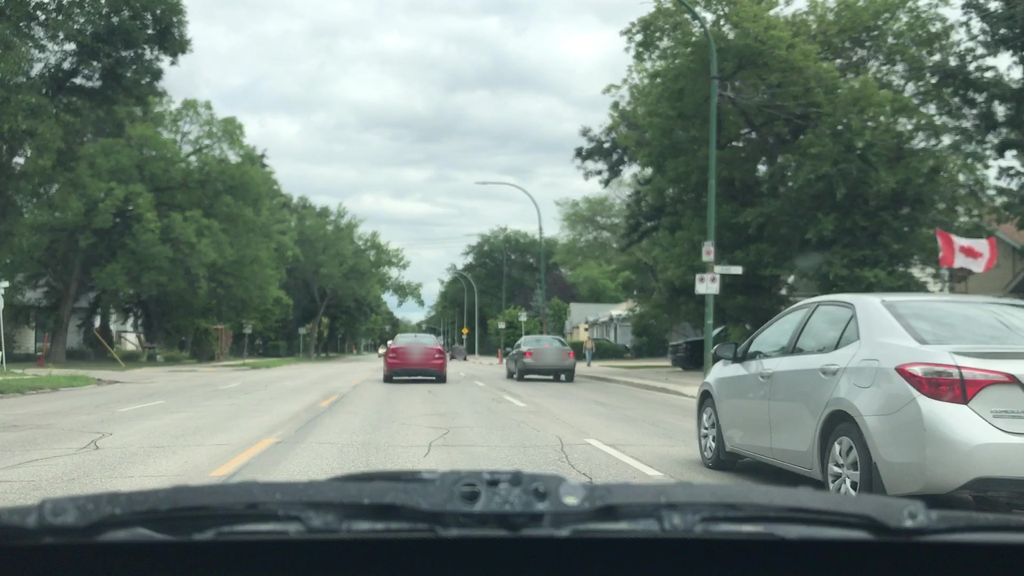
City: winnipeg